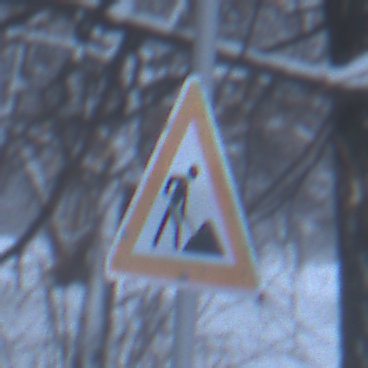
Verkehrszeichen: Arbeitsstelle
Umgebung: Outdoor, Nature
Tageszeit: Midday
Wetter: Overcast
Licht: Natural
Jahreszeit: Winter
Kontrast: LowContrast